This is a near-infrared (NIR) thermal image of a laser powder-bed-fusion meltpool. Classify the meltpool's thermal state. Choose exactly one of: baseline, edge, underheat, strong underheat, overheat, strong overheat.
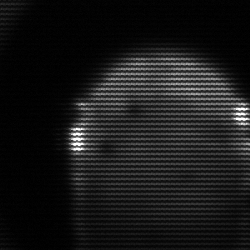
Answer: edge